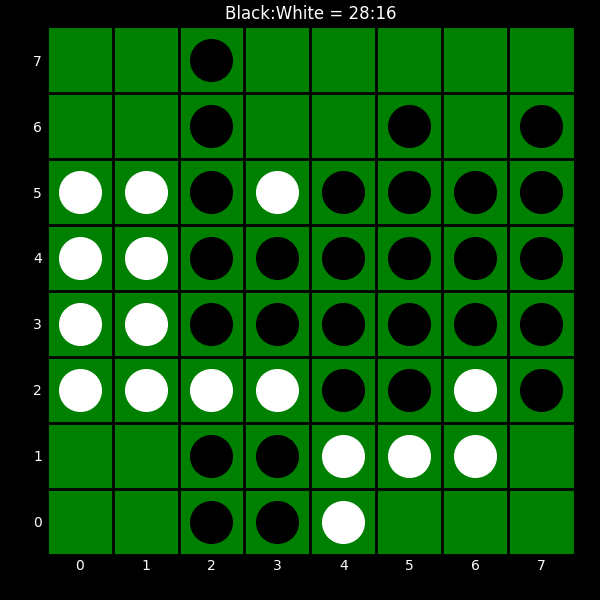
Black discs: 28
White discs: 16